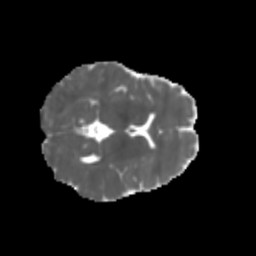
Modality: MD
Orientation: axial
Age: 6
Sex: male
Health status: healthy